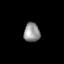
Tissue: lung
Cell type: Endothelial cells
Senescence score: 0.5579
Nuclear area (px): 308
Mean DAPI intensity: 143.325